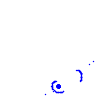
Particle: pion